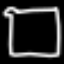
Label: square